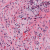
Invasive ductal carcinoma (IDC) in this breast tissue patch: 1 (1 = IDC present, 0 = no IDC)